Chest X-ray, PA view. Patient: 54 years old, sex M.
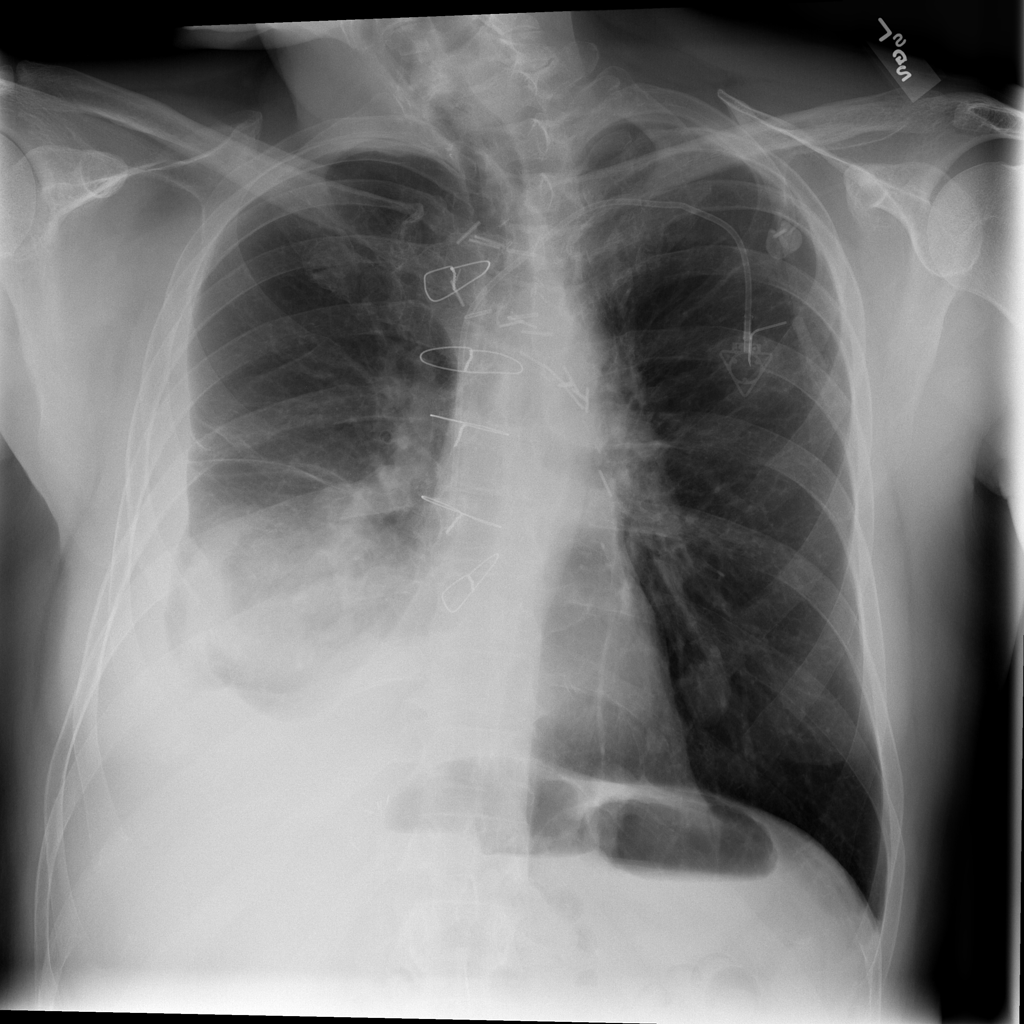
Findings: Effusion, Mass, Pneumothorax